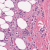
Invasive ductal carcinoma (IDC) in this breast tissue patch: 1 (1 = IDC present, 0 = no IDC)